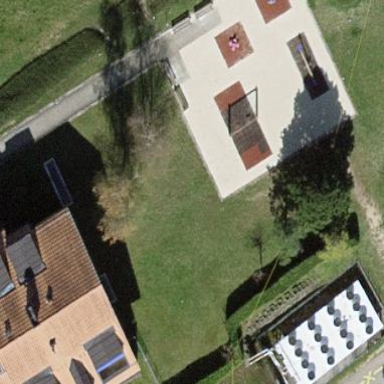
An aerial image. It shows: Playground with bridge.